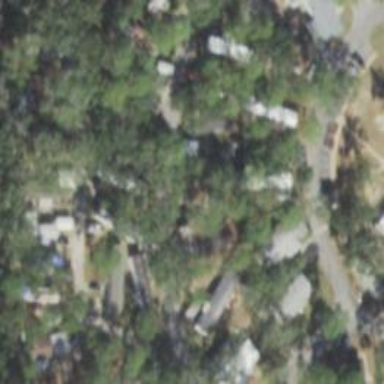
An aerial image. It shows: Residential area designated as trailer park.